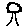
Label: tree